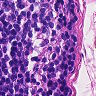
Metastatic tissue present: no